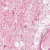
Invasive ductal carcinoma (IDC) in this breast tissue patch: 0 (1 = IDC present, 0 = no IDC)